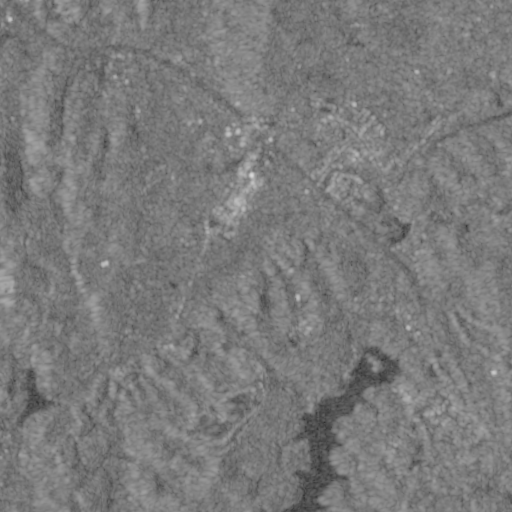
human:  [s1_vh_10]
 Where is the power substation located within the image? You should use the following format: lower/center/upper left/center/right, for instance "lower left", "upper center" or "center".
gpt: The power substation is located in the upper center of the image.
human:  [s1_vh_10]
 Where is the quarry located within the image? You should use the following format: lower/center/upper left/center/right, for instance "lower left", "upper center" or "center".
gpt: There is no quarry in the image.

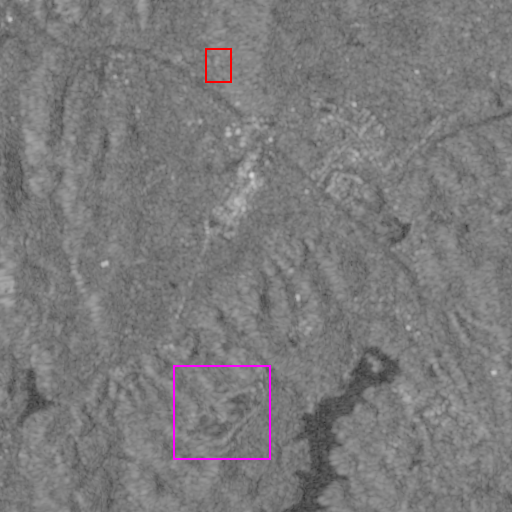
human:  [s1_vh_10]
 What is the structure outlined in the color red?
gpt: The structure outlined in red is a power substation.
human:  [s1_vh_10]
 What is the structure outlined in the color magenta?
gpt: The structure outlined in magenta is a quarry.
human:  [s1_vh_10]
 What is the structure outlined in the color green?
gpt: There is no green outline.